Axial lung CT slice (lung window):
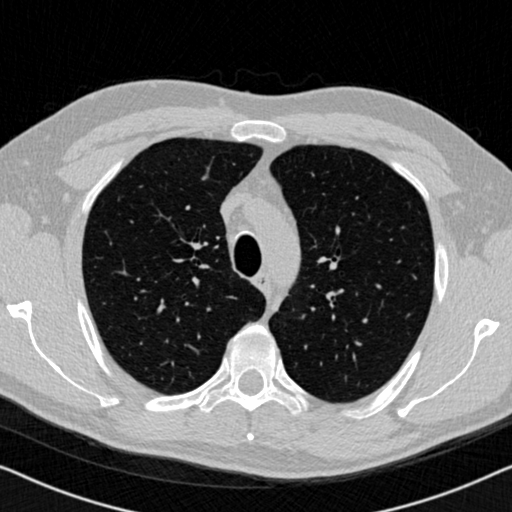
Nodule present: no